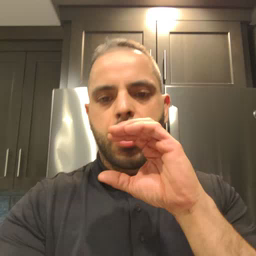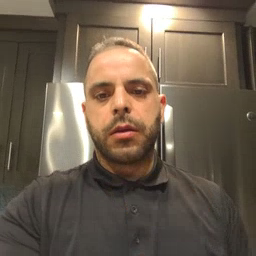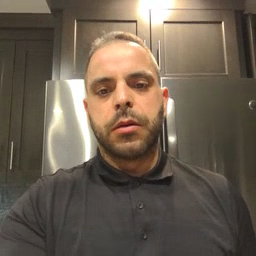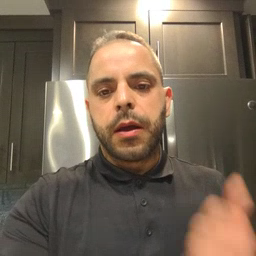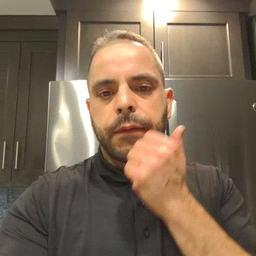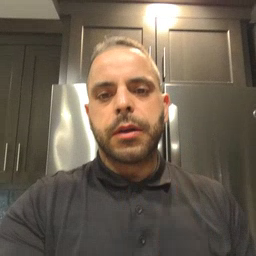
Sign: every